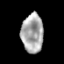
Tissue: prostate
Cell type: T cells
Senescence score: 0.3251
Nuclear area (px): 838
Mean DAPI intensity: 168.928